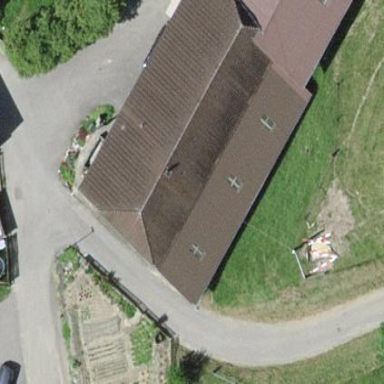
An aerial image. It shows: Farm building.